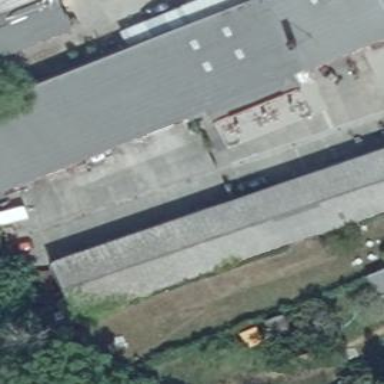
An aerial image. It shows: Gabled warehouse with gray roof made of roof tiles. The building itself is beige in color.